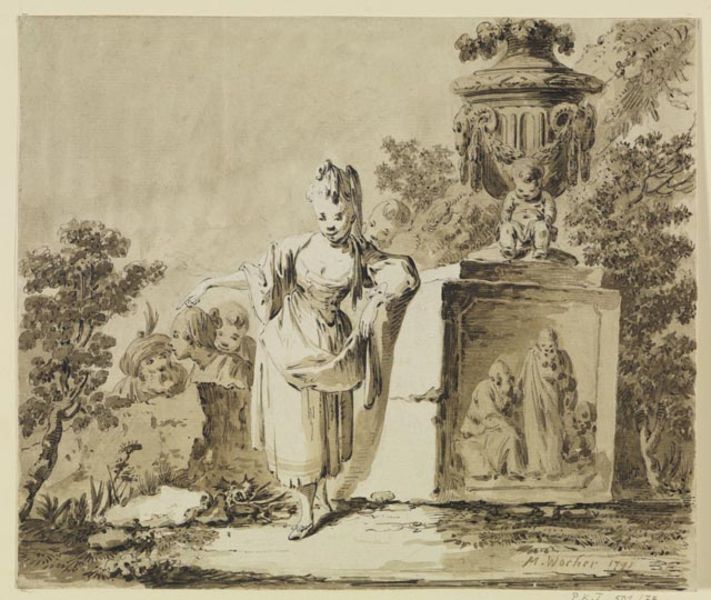
Titel: Junges Mädchen, an den Sockel einer Gartenvase gelehnt
Künstler: Tiberius Dominikus Wocher
Standort: Karlsruhe
Institution: Staatliche Kunsthalle Karlsruhe
Schlagwörter: baum, berg, blätter, dunkel, feder, felsen, gemälde, hand, himmel, kopf, laub, mann, nackt, schatten, weiß, wolken, aquarell, baden, bäume, frauen, landschaft, menschen, mädchen, sitzen, teich, äste, ausschnitt, blume, blumen, braun, busen, finger, frankreich, frau, frisur, geste, grau, haar, hell, hintergrund, hut, kleid, kleider, kreide, köpfe, licht, marmor, männer, schmuck, schwarz, skizze, szene, säule, zeichnung, blick, dame, gras, park, schleier, schloss, tuch, weg, wiese, beige, fest, gesellschaft, meschen, tanz, alt, bart, gesichter, jung, mütze, arm, barock, kleidung, lang, mensch, schale, sockel, stein, ärmel, bild, bildnis, gelehrte, hände, signatur, ast, natur, stamm, strauch, zweige, busch, büsche, gebüsch, gehen, sonne, sträucher, boden, figur, gewand, haare, reich, stehend, adel, kind, personen, girlande, pflanze, pflanzen, tanzen, tänzerin, locken, prinzessin, renaissance, rokoko, schön, voyeur, wald, zart, brunnen, kinder, amphore, engel, garten, kohl, krug, putte, putto, skulptur, statue, vase, beine, perücke, schärpe, lächeln, relief, schürze, holzschnitt, schrift, bilder, liebe, papier, beobachten, schuhe, studie, zuschauer, jungen, mauer, grafik, graphik, klein, monochrom, hof, baby, signiert, füsse, grisaille, sepia, figuren, beobachter, lehnen, draussen, zeigefinger, freizeit, angelehnt, muse, socke, faltenwurf, podest, junge, zeigen, fein, stola, kelid, flucht, versteckt, bad, spiel, zusehen, penis, laviert, tusche, ruine, gefäß, alter, antike, greis, knabe, philosoph, fuss, orient, kohle, denkmal, traum, druck, schwarz-weiß, druckgrafik, radierung, stich, flüstern, aquatinta, bleistift, friedhof, schuh, entwurf, fräulein, kranz, tinte, altar, fragment, fries, quader, grab, antik, toga, griechisch, lust, blattwerk, begrüssung, fingerzeig, versteck, himel, höfisch, tempel, königin, pokal, bild im bild, schu, roccoco, kupferstich, sträcuher, opa, kopfschmuck, turban, hirtin, putti, urne, gucken, lavierung, lasur, lehen, araber, turbane, sultan, grabmal, athen, monument, federzeichnung, feston, tuschzeichnung, figut, gouache, tuschezeichnung, stele, zeichnug, italienisch, gartenkunst, lustwandeln, weisen, großvater, bildstock, barrok, bathseba, susanna, gelehnt, lauschen, aquarellzeichnung, skizziert, exotismus, tuscheln, voyeuristisch, stopslocken, aristoteles, gleichnis, orientalen, lavur, stehle, trban, mannb, widderkopf, voyeure, beobachtet, batman, getuschel, stature, abseits, bind, sockelö, tänzelnd, ssignatur, saladin, engl, wacher, wolllust, en, 19. jahrhundert, m, 18. jahrhundert, 19, neckisch, 1791, ma, 1741, dunkjel, frau engel, gerücht, wocher, #sockel, #steine, 1891, worher, tuga, schukhe, kleid ruine, poidest, burkanion, frau rockoko, schäfersezene, 1971, äule#, busach#